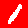
Digit: 1